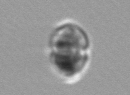
Label: Dinophyceae